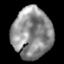
Tissue: lung
Cell type: Epithelial cells
Senescence score: 0.2398
Nuclear area (px): 1988
Mean DAPI intensity: 140.409